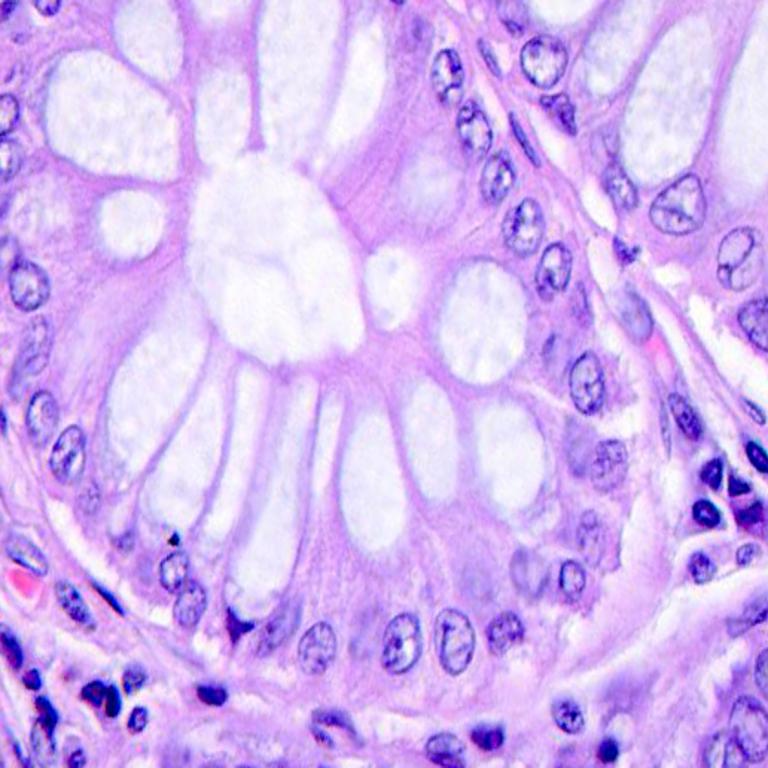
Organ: colon
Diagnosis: benign